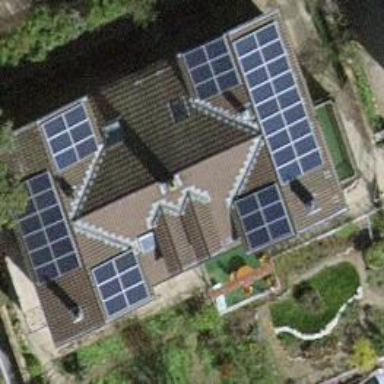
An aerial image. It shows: Solar photovoltaic panel generator.